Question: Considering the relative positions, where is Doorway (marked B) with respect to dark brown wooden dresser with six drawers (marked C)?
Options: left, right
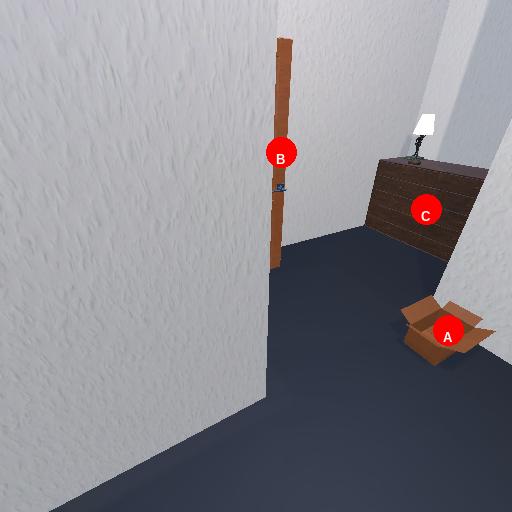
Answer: left